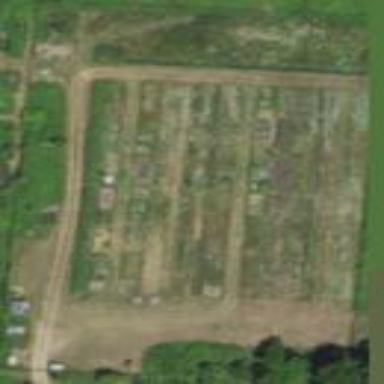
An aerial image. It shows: Fence surrounding allotments.